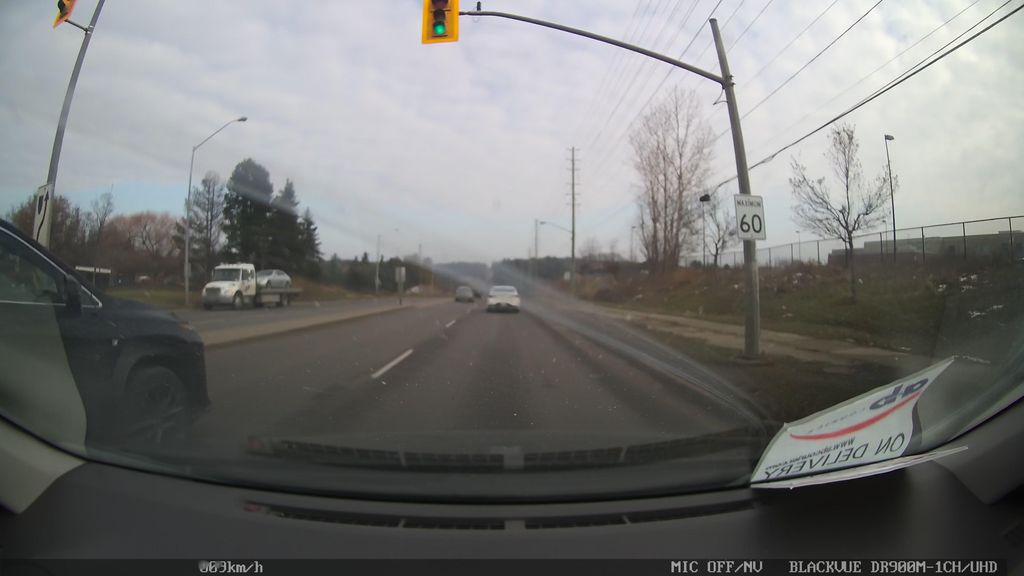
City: toronto